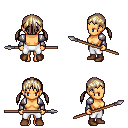
a pixel art fantasy rpg character, female body template, human, tanned skin, steel arm armor, white pants, white blonde twin-tailed hairstyle, brown shoes, spear, four views (front, back, left, right), 2x2 character sprite sheet, small pixel art, hard edges, no anti-aliasing